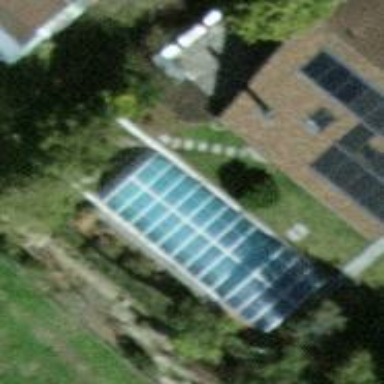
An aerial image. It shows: Swimming pool located in leisure land.